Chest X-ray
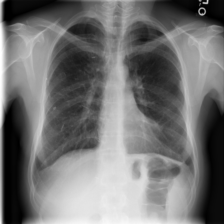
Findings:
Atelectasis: negative
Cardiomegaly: negative
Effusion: negative
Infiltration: negative
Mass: negative
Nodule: negative
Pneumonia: negative
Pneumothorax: negative
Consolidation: negative
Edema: negative
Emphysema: negative
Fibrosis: negative
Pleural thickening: negative
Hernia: negative